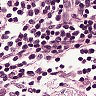
Metastatic tissue present: no